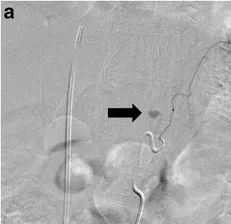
A; Digital subtraction angiography of the left inferior phrenic artery angiography demonstrated contrast material extravasation (arrow).
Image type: radiology (ct)